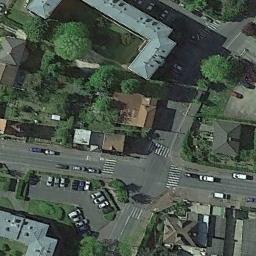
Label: intersection